Field crop: tomato
Growth stage: 1
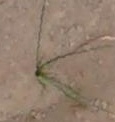
Species: cyperus